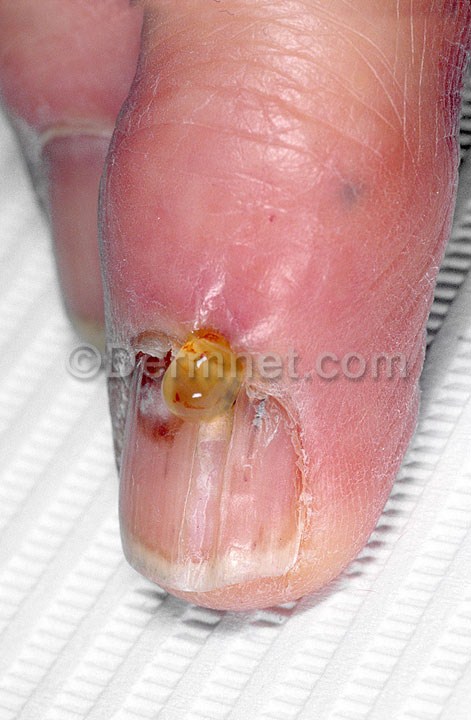
Disease: Nail Fungus and other Nail Disease